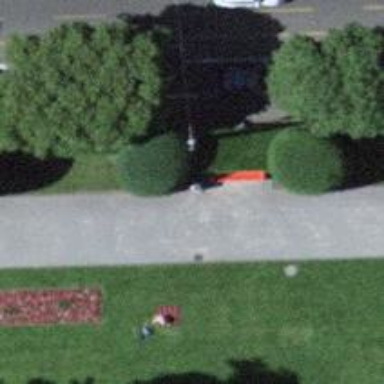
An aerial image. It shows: Red bench.